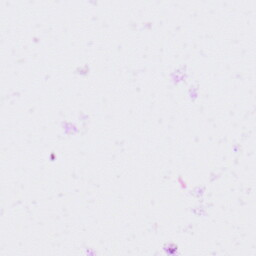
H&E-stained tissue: Ovarian